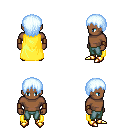
a pixel art fantasy rpg character, male body template, human, dark skin, yellow cape, teal pants, white cyan plain hairstyle, leather bracers, gold boots, four views (front, back, left, right), 2x2 character sprite sheet, small pixel art, hard edges, no anti-aliasing